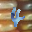
Label: 4